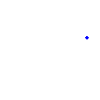
Particle: kaon